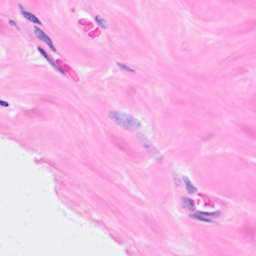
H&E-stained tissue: Breast